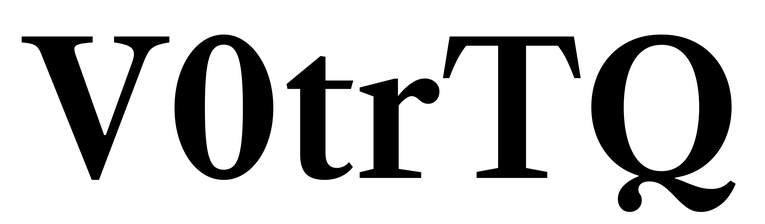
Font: LibreCaslonText_SemiBold